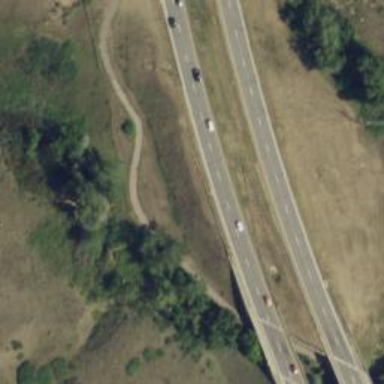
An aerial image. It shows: Asphalt cycleway.